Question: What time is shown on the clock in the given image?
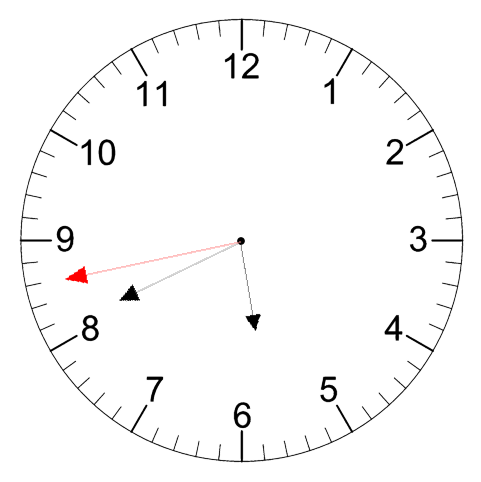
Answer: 05:40:43